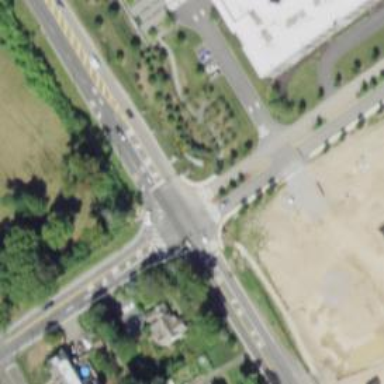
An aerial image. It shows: Crossing on footway.